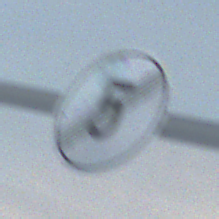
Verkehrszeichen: EndeGeschwindigkeit5
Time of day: SunriseSunset
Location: Outdoor (Nature)
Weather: PartlyCloudy
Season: NotSpecified
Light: Natural